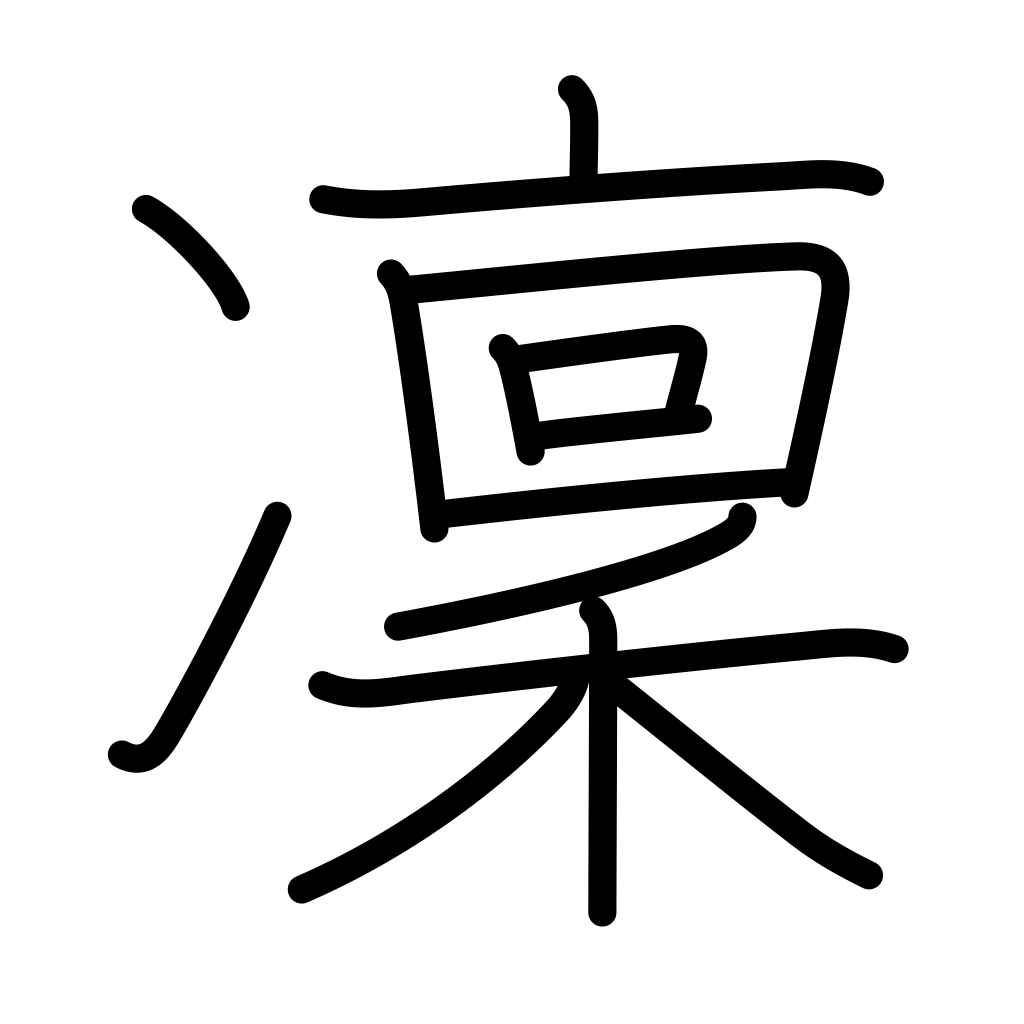
Meaning: cold, strict, severe